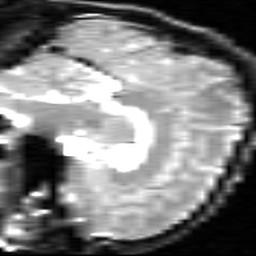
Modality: inplaneT2
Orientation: sagittal
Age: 29
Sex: male